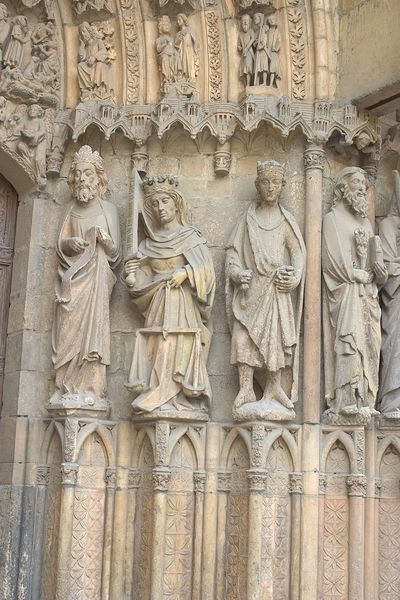
Titel: Kathedrale in Leon
Standort: Léon, Kathedrale (EU - E)
Schlagwörter: säulen, tür, bart, kirche, gotik, krone, relief, bogen, figuren, könig, faltenwurf, vier, eingang, waage, portal, sandstein, gotisch, spitzbogen, baldachin, justizia, steinmetzarbeit, gewände, kalkstein, stifter, figruen, portalfiguren, gotish, stifterfguren